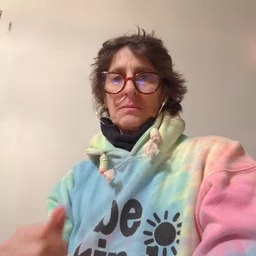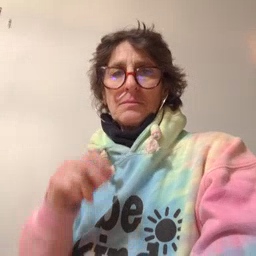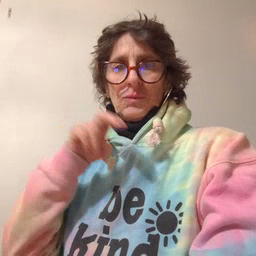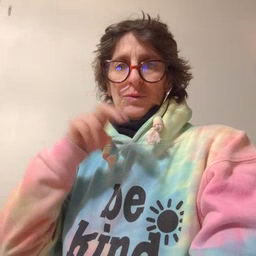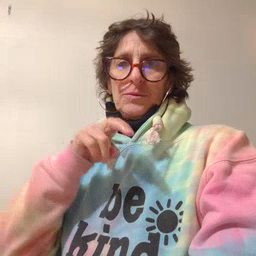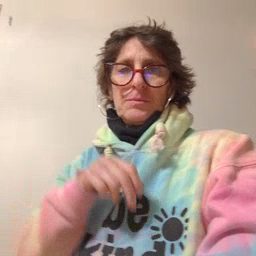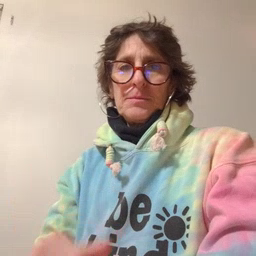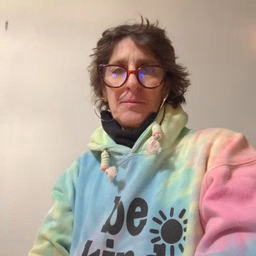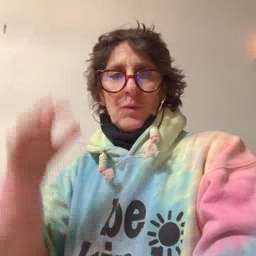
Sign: chair